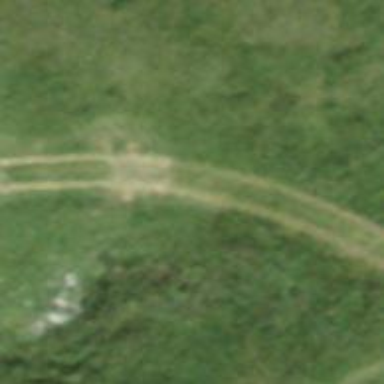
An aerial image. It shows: Track with grade3 tracktype and very horrible smoothness.